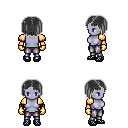
a pixel art fantasy rpg character, female body template, dark elf, purple skin, gold arm armor, metal pants, gray pageboy hairstyle, gold gloves, ghillies, four views (front, back, left, right), 2x2 character sprite sheet, small pixel art, hard edges, no anti-aliasing